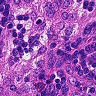
Metastatic tissue present: no